Question: 1) I have strange behavior with 'Spinner'. If i add it to 'Action Bar' with 'ActionBar.NAVIGATION_MODE_LIST'.
'''
ArrayAdapter<CharSequence> barAdapter = new ArrayAdapter<CharSequence>(mContext, R.layout.projects_filter_item, android.R.id.text1, mContext.getResources().getStringArray(R.array.projects_filteres));
barAdapter.setDropDownViewResource(android.R.layout.simple_spinner_dropdown_item);
getActionBar().setListNavigationCallbacks(barAdapter, mOnNavigationListener);
getActionBar().setDisplayShowTitleEnabled(false);
'''
Then it is dark like this:

2) But if i add it in 'onCreateOptionsMenu' with 'ActionView' this arrow is white. I don't change any bg or color attributes.
'''
@Override
public void onCreateOptionsMenu(Menu menu, MenuInflater inflater) {
super.onCreateOptionsMenu(menu, inflater);
menu.clear();
inflater.inflate(R.menu.action_bar_context_menu, menu);
android.view.MenuItem filter = menu.findItem(R.id.context_menu_filter);
ArrayAdapter<CharSequence> adapter = new ArrayAdapter<CharSequence>(getActivity(), R.layout.projects_filter_item,
android.R.id.text1, getActivity().getResources().getStringArray(R.array.projects_filteres));
adapter.setDropDownViewResource(android.R.layout.simple_spinner_dropdown_item);
mFilterSpinner = (Spinner)MenuItemCompat.getActionView( filter);
mFilterSpinner.setAdapter(adapter);
mFilterSpinner.setOnItemSelectedListener(new Spinner.OnItemSelectedListener() {
@Override
public void onItemSelected(AdapterView<?> arg0, View arg1, int arg2, long pos) {
}
@Override
public void onNothingSelected(AdapterView<?> arg0) {
}
});
}
'''
3) If I add Spinner somewhere in fragment it looks fine (is dark).
Why 'Spinner' has this different behavior?
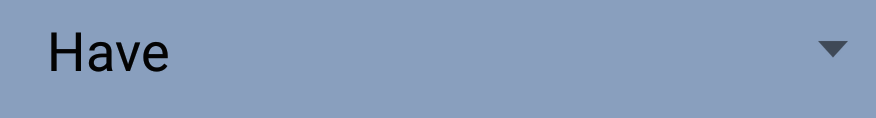
Answer: Changing theme doesn't help. If I add 'Spinner' programmatically like this:
'''
android.view.MenuItem filter = menu.findItem(R.id.context_menu_filter);
mFilterSpinner = new Spinner(getActionBar().getThemedContext()); // doesn't matter what context is here, Activity, Application or ActionBar
filter.setActionView(mFilterSpinner);
'''
arrow of the 'Spinner' is white.
But as i said, if i add Spinner in xml it looks fine.
So, i just create menu item as LinearLayout
'''
<item
android:title="Filter"
android:visible="false"
android:id="@+id/context_menu_filter"
app:actionViewClass="android.widget.LinearLayout"
android:orderInCategory="1"
app:showAsAction="always"
/>
'''
And create simple xml with 'Spinner':
'''
<Spinner xmlns:android="http://schemas.android.com/apk/res/android"
xmlns:tools="http://schemas.android.com/tools"
android:layout_width="match_parent"
android:layout_height="wrap_content" />
'''
And in 'onCreateOptionsMenu' manual inflate this layout and add to LinearLayout:
'''
android.view.MenuItem filter = menu.findItem(R.id.context_menu_filter);
mFilterSpinner = (Spinner) ((LayoutInflater)getActivity().getSystemService(Context.LAYOUT_INFLATER_SERVICE)).inflate(R.layout.temp_spinner, null);
filter.setVisible(true);
ArrayAdapter<CharSequence> adapter = new ArrayAdapter<CharSequence>(getActivity(), R.layout.projects_filter_item,
android.R.id.text1, getActivity().getResources().getStringArray(R.array.projects_filteres));
adapter.setDropDownViewResource(android.R.layout.simple_spinner_dropdown_item);
LinearLayout l = (LinearLayout) MenuItemCompat.getActionView( filter);
l.addView(mFilterSpinner);
mFilterSpinner.setAdapter(adapter);
'''
Now it's dark like it should be.